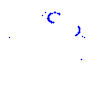
Particle: proton